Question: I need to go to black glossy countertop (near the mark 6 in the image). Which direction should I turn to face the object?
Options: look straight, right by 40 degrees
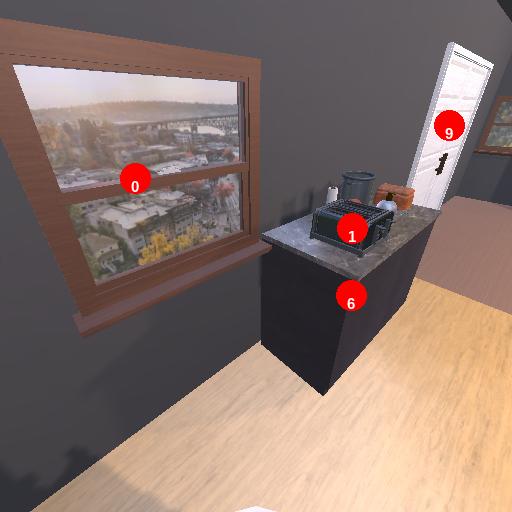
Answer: look straight